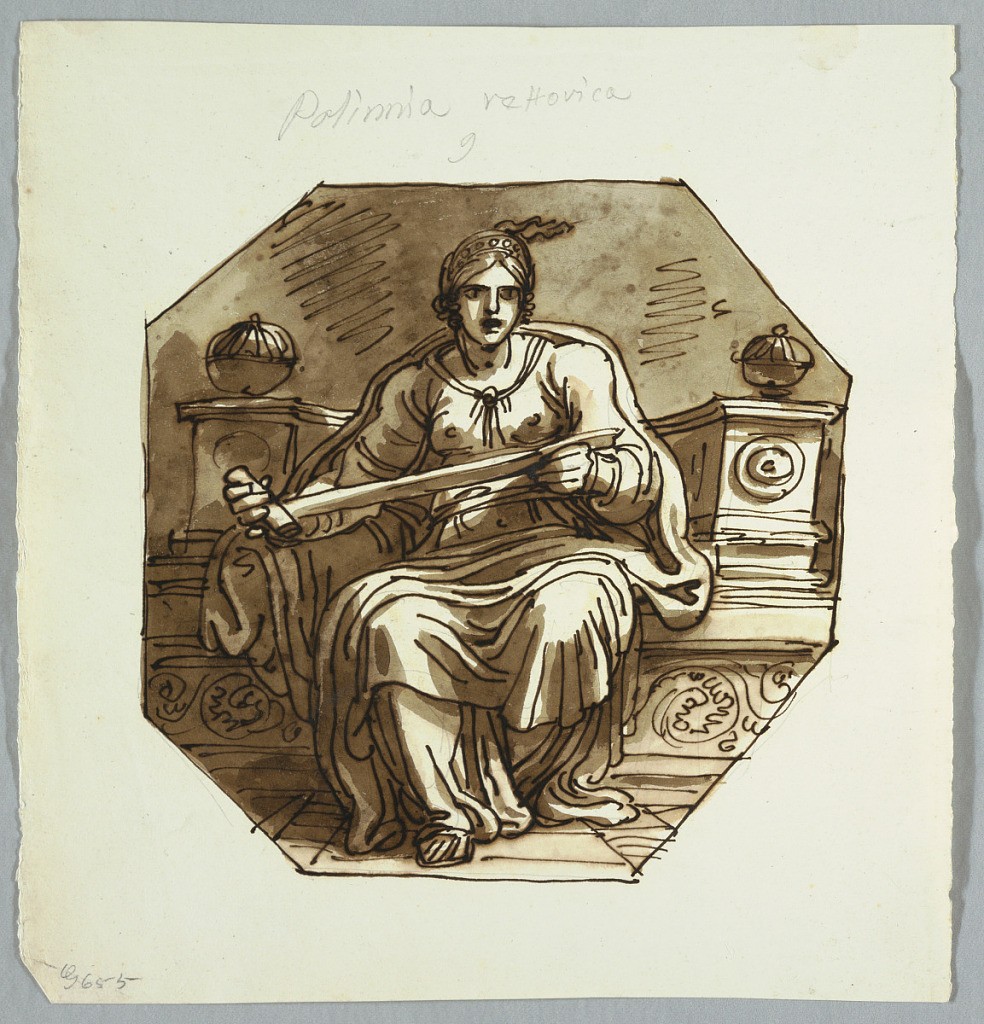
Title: Drawing
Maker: Felice Giani, Italian, 1758–1823
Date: About 1820 (?)
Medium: Pen and brown ink, brown wash, over black chalk, on rolled paper. Paper.
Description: Vertical rectangle. Octagonal frame Shown in the pose of Joel by Michelangelo, sitting upon a throne.